Question: '''
ggplot(R3L12, aes(x=Time, y=HeartRate)) +
geom_point() +
geom_smooth()
'''
This is the output of dput(head(R3L12, 20))
'''
structure(list(Date = c("2015-05-23", "2015-05-23", "2015-05-23",
"2015-05-23", "2015-05-23", "2015-05-23", "2015-05-23", "2015-05-23",
"2015-05-23", "2015-05-23", "2015-05-23", "2015-05-23", "2015-05-23",
"2015-05-23", "2015-05-23", "2015-05-23", "2015-05-23", "2015-05-23",
"2015-05-23", "2015-05-23"), Time = c("07:25:00", "07:40:00",
"07:45:00", "09:10:00", "11:45:00", "11:55:00", "12:05:00", "12:35:00",
"12:45:00", "13:30:00", "13:40:00", "13:45:00", "13:55:00", "14:00:00",
"14:05:00", "14:10:00", "14:20:00", "14:25:00", "14:30:00", "14:35:00"
), Turtle = structure(c(3L, 3L, 3L, 3L, 3L, 3L, 3L, 3L, 3L, 3L,
3L, 3L, 3L, 3L, 3L, 3L, 3L, 3L, 3L, 3L), .Label = c("R3L1", "R3L11",
"R3L12", "R3L2", "R3L4", "R3L8", "R3L9", "R4L8", "R8L1", "R8L4",
"R8NAT123"), class = "factor"), HeartRate = c(7.56457, 6.66759,
17.51107, 9.72277, 19.44553, 13.07674, 28.115, 14.99467, 17.16947,
40.40479, 37.76642, 29.98933, 43.5329, 49.61471, 47.74245, 44.10196,
21.35316, 44.68609, 49.25255, 29.98933)), row.names = c(NA, 20L
), class = "data.frame")
'''
Here is the code of a plot I tried to create. I'm confused because when I plot it, the geom_smooth doesn't show up. 'Time' is a factor variable, and 'HeartRate' is a double. I'm new to R so let me know if you need more information!

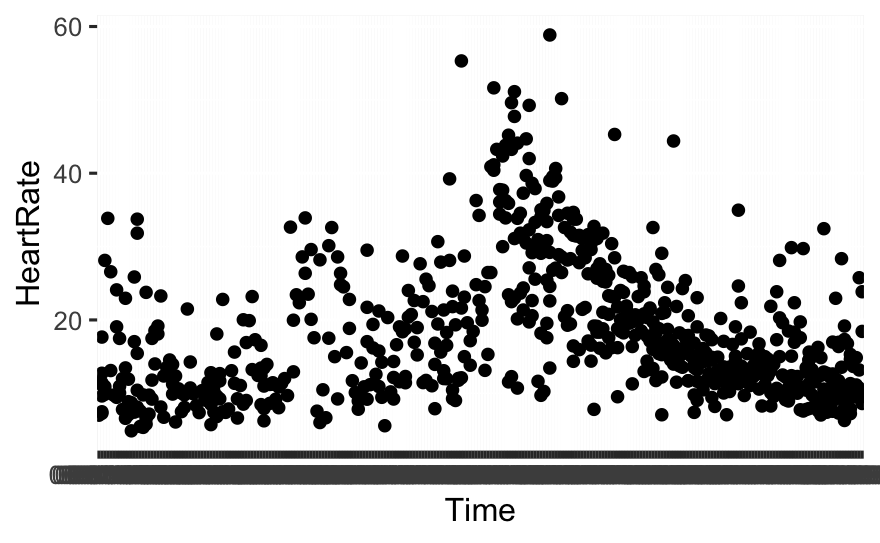
Answer: This is a different solution in two ways. (1) It redefines aes inside geom smooth. (2) It treats the time character values as ordinal, and thus it treats different measurements as equidistant. Depending on your hypotheses, this is not always the best thing to do. But sometimes it may be exactly what you want.
'''
R3L12<-structure(list(Date=c("2015-05-23","2015-05-23","2015-05-23","2015-05-23","2015-05-23","2015-05-23","2015-05-23","2015-05-23","2015-05-23","2015-05-23","2015-05-23","2015-05-23","2015-05-23","2015-05-23","2015-05-23","2015-05-23","2015-05-23","2015-05-23","2015-05-23","2015-05-23"),
Time=c("07:25:00","07:40:00","07:45:00","09:10:00","11:45:00","11:55:00","12:05:00","12:35:00","12:45:00","13:30:00","13:40:00","13:45:00","13:55:00","14:00:00","14:05:00","14:10:00","14:20:00","14:25:00","14:30:00","14:35:00"),
Turtle=structure(c(3L,3L,3L,3L,3L,3L,3L,3L,3L,3L,3L,3L,3L,3L,3L,3L,3L,3L,3L,3L),
.Label = c("R3L1","R3L11","R3L12","R3L2","R3L4","R3L8","R3L9","R4L8","R8L1","R8L4","R8NAT123"),class="factor"),
HeartRate=c(7.56457,6.66759,17.51107,9.72277,19.44553,13.07674,28.115,14.99467,17.16947,40.40479,37.76642,29.98933,43.5329,49.61471,47.74245,44.10196,21.35316,44.68609,49.25255,29.98933)),row.names=c(NA,20L),class="data.frame")
ggplot(R3L12,aes(x=Time,y=HeartRate)) +
geom_point() +
geom_smooth(aes(x=as.numeric(factor(Time)),y=HeartRate))
'''
<URL>